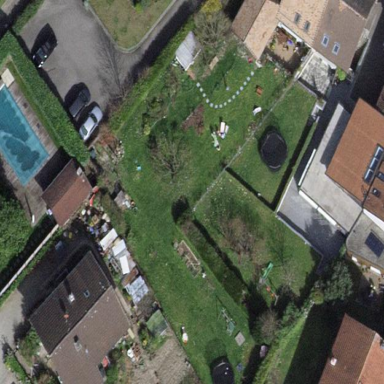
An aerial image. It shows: Garden enclosed by fence.